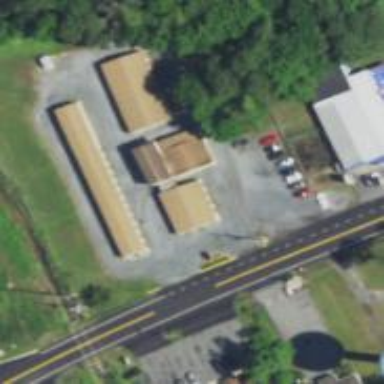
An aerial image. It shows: Storage shop.